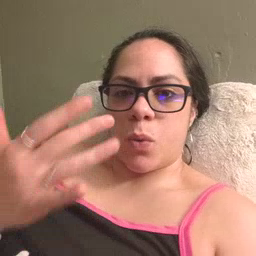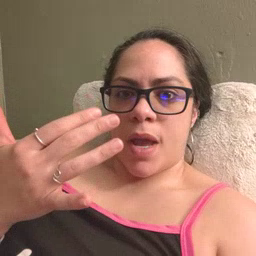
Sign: wait